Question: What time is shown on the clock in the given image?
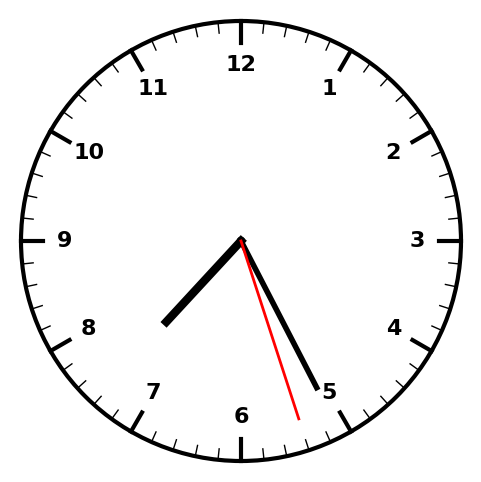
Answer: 07:25:27